Interaction volume radius: 5 \u00c5
Interaction volume height: 10 \u00c5
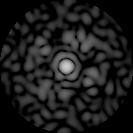
Disorder parameter: 0.7991